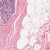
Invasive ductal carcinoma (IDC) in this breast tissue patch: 0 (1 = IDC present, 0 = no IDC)